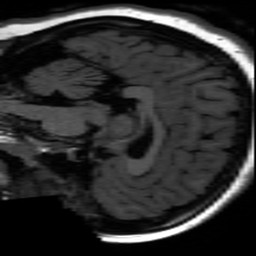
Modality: inplaneT1
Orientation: sagittal
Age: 17
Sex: female
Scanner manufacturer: ge
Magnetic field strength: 3 T
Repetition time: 2.5 s
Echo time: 0.02513 s